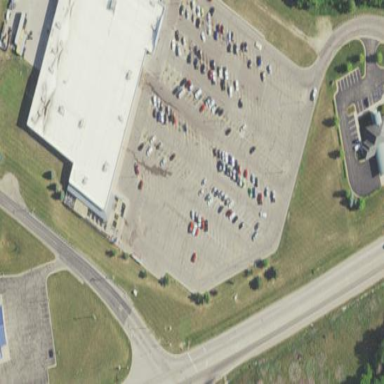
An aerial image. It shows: Retail area.